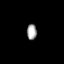
Tissue: prostate
Cell type: T cells
Senescence score: 0.6985
Nuclear area (px): 151
Mean DAPI intensity: 165.199